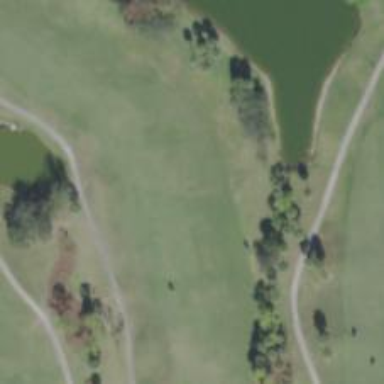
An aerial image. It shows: Golf hole.